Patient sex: M
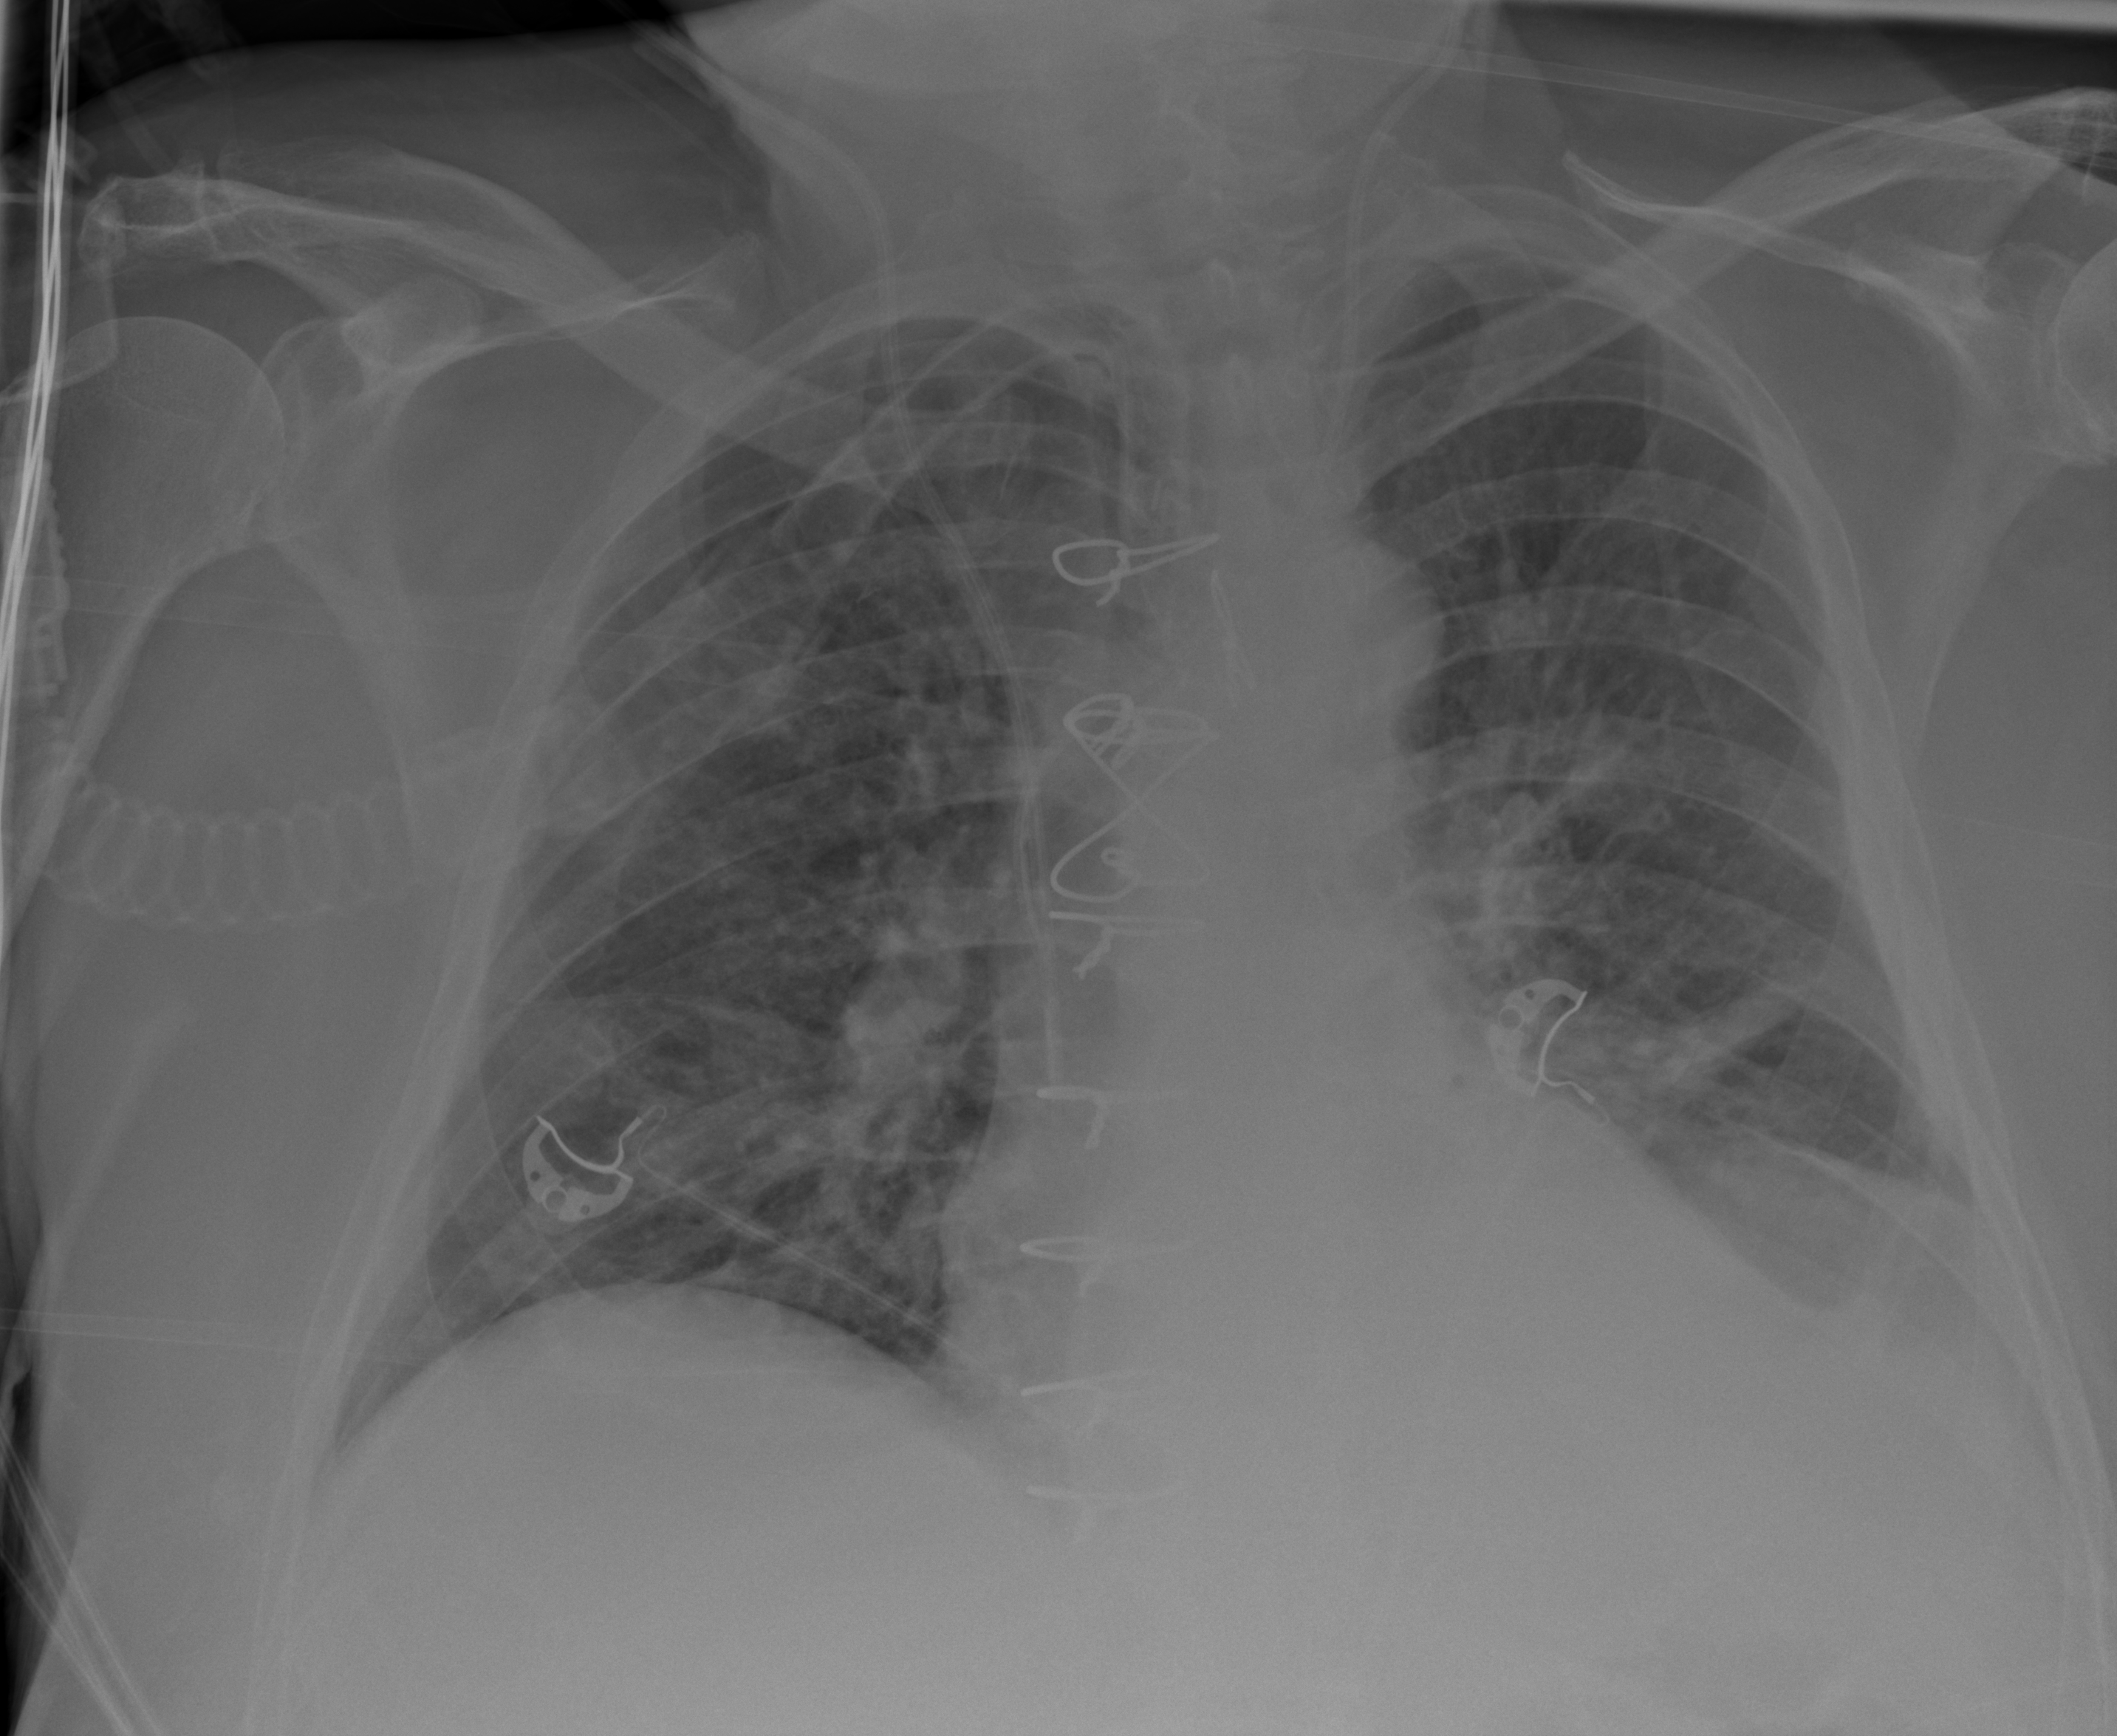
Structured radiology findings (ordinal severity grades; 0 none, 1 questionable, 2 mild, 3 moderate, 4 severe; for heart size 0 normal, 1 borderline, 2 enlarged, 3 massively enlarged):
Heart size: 2
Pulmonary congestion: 2
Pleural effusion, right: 0
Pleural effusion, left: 2
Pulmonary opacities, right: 0
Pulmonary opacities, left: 0
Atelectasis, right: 2
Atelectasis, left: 2